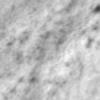
Label: no_change